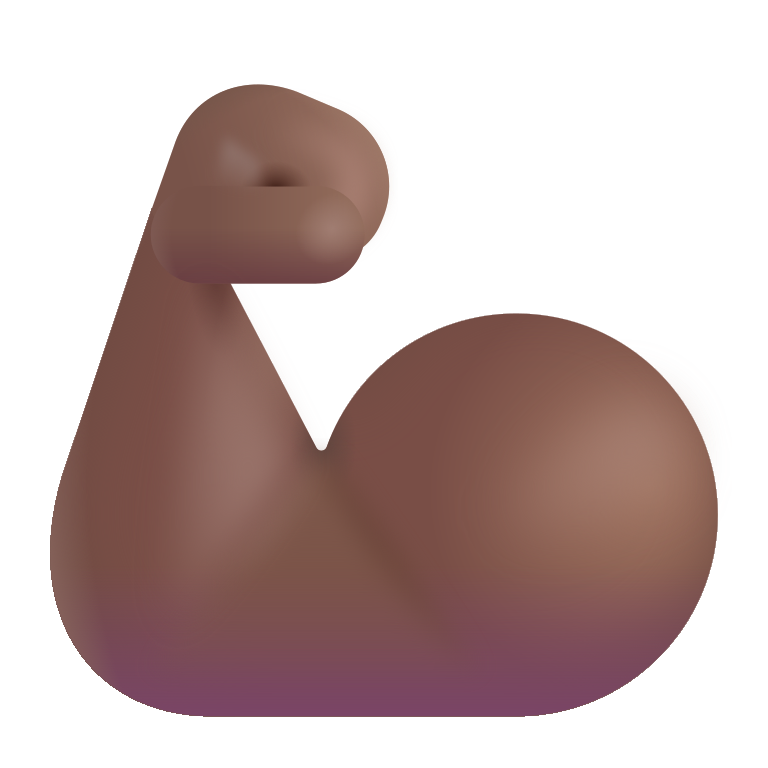
flexed biceps color  dark